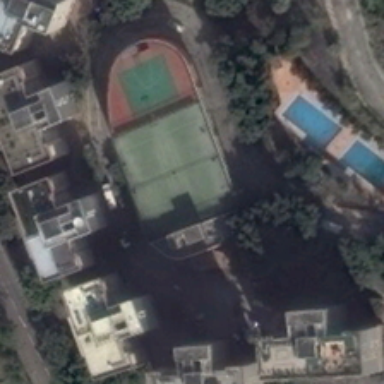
Several buildings and some green trees are in a school .